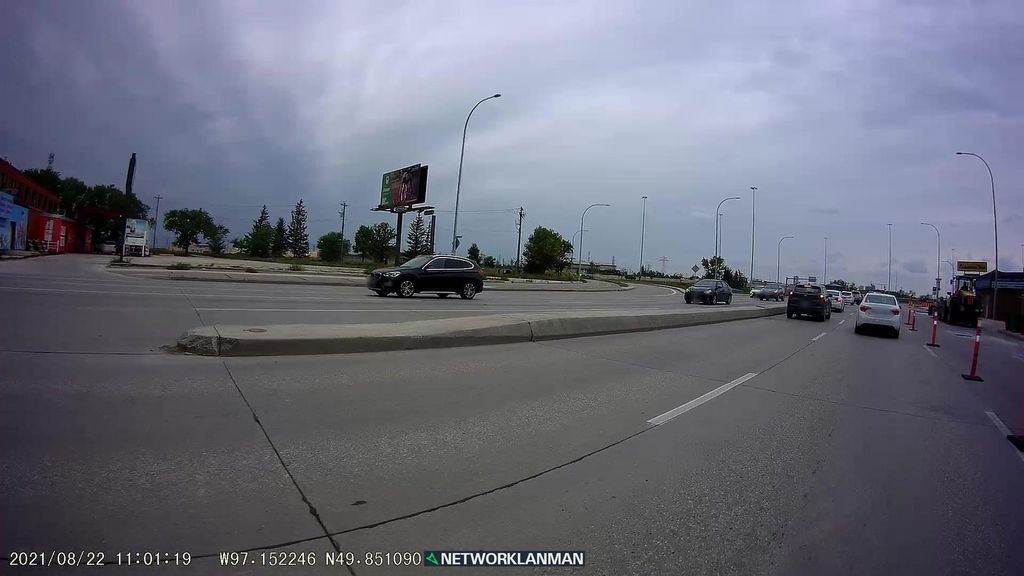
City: winnipeg